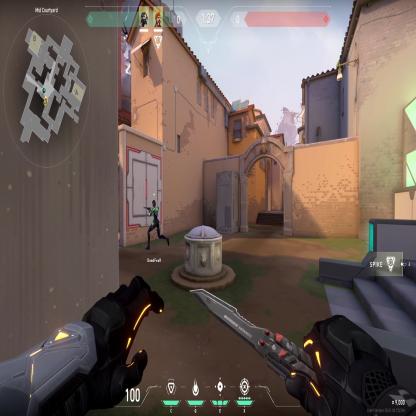
Label: teammate